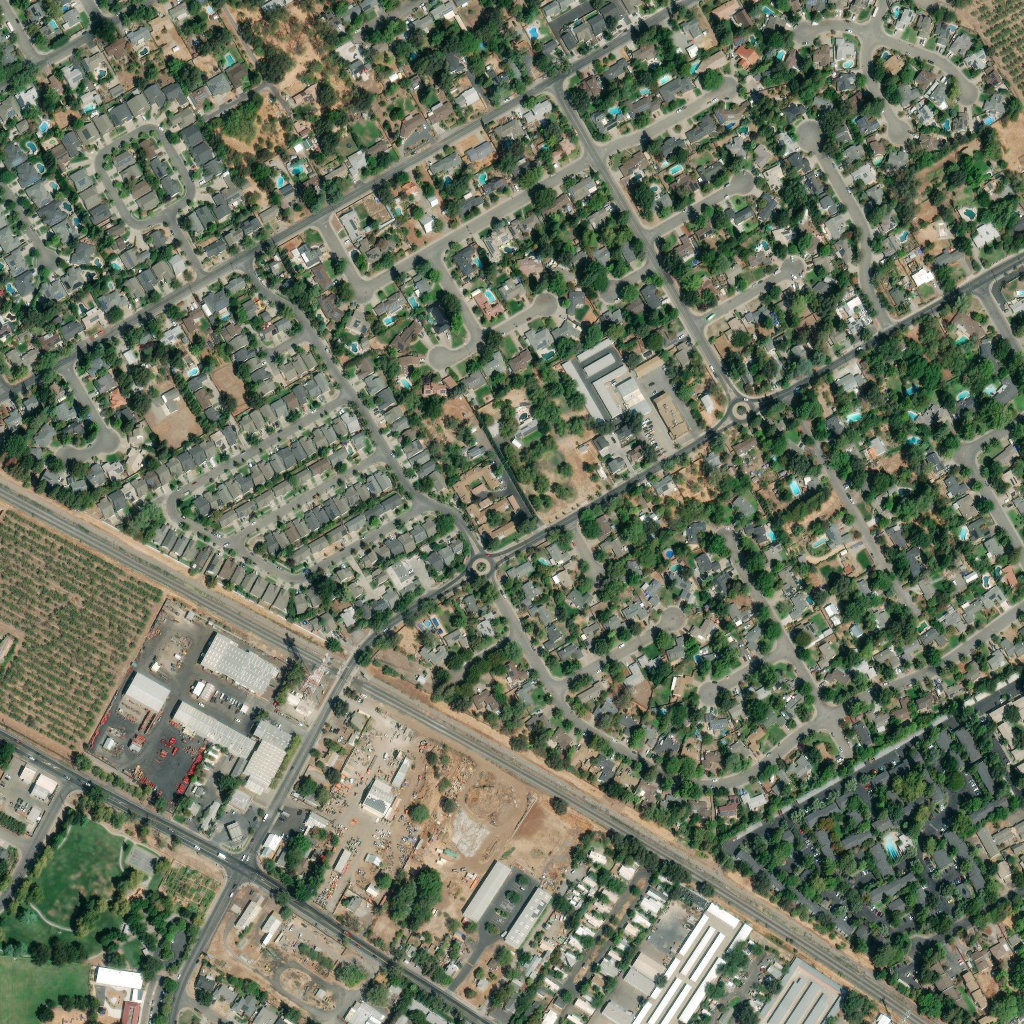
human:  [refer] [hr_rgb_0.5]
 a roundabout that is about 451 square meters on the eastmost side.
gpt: <box>[[70, 38, 74, 41, 0]]</box>

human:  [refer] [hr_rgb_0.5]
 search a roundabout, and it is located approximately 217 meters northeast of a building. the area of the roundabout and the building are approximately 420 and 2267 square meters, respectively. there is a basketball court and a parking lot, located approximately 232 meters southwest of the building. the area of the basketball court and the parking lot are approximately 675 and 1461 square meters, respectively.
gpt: <box>[[45, 53, 48, 56, 0]]</box>